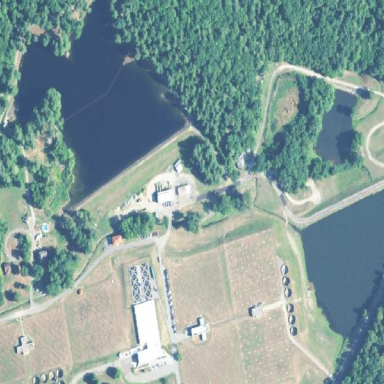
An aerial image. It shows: Man-made water works facility.